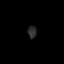
Tissue: lung
Cell type: T cells
Senescence score: 0.2202
Nuclear area (px): 106
Mean DAPI intensity: 43.028